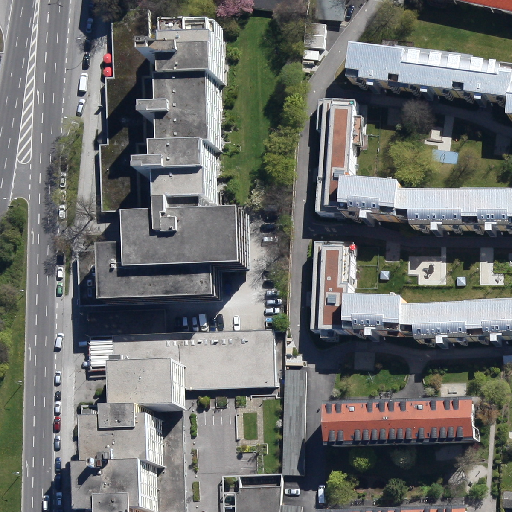
Referring expression: bikeway